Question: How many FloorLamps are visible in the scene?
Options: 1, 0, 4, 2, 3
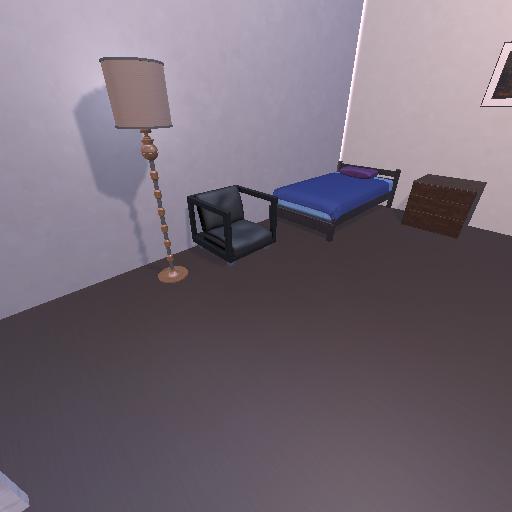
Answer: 1